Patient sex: M
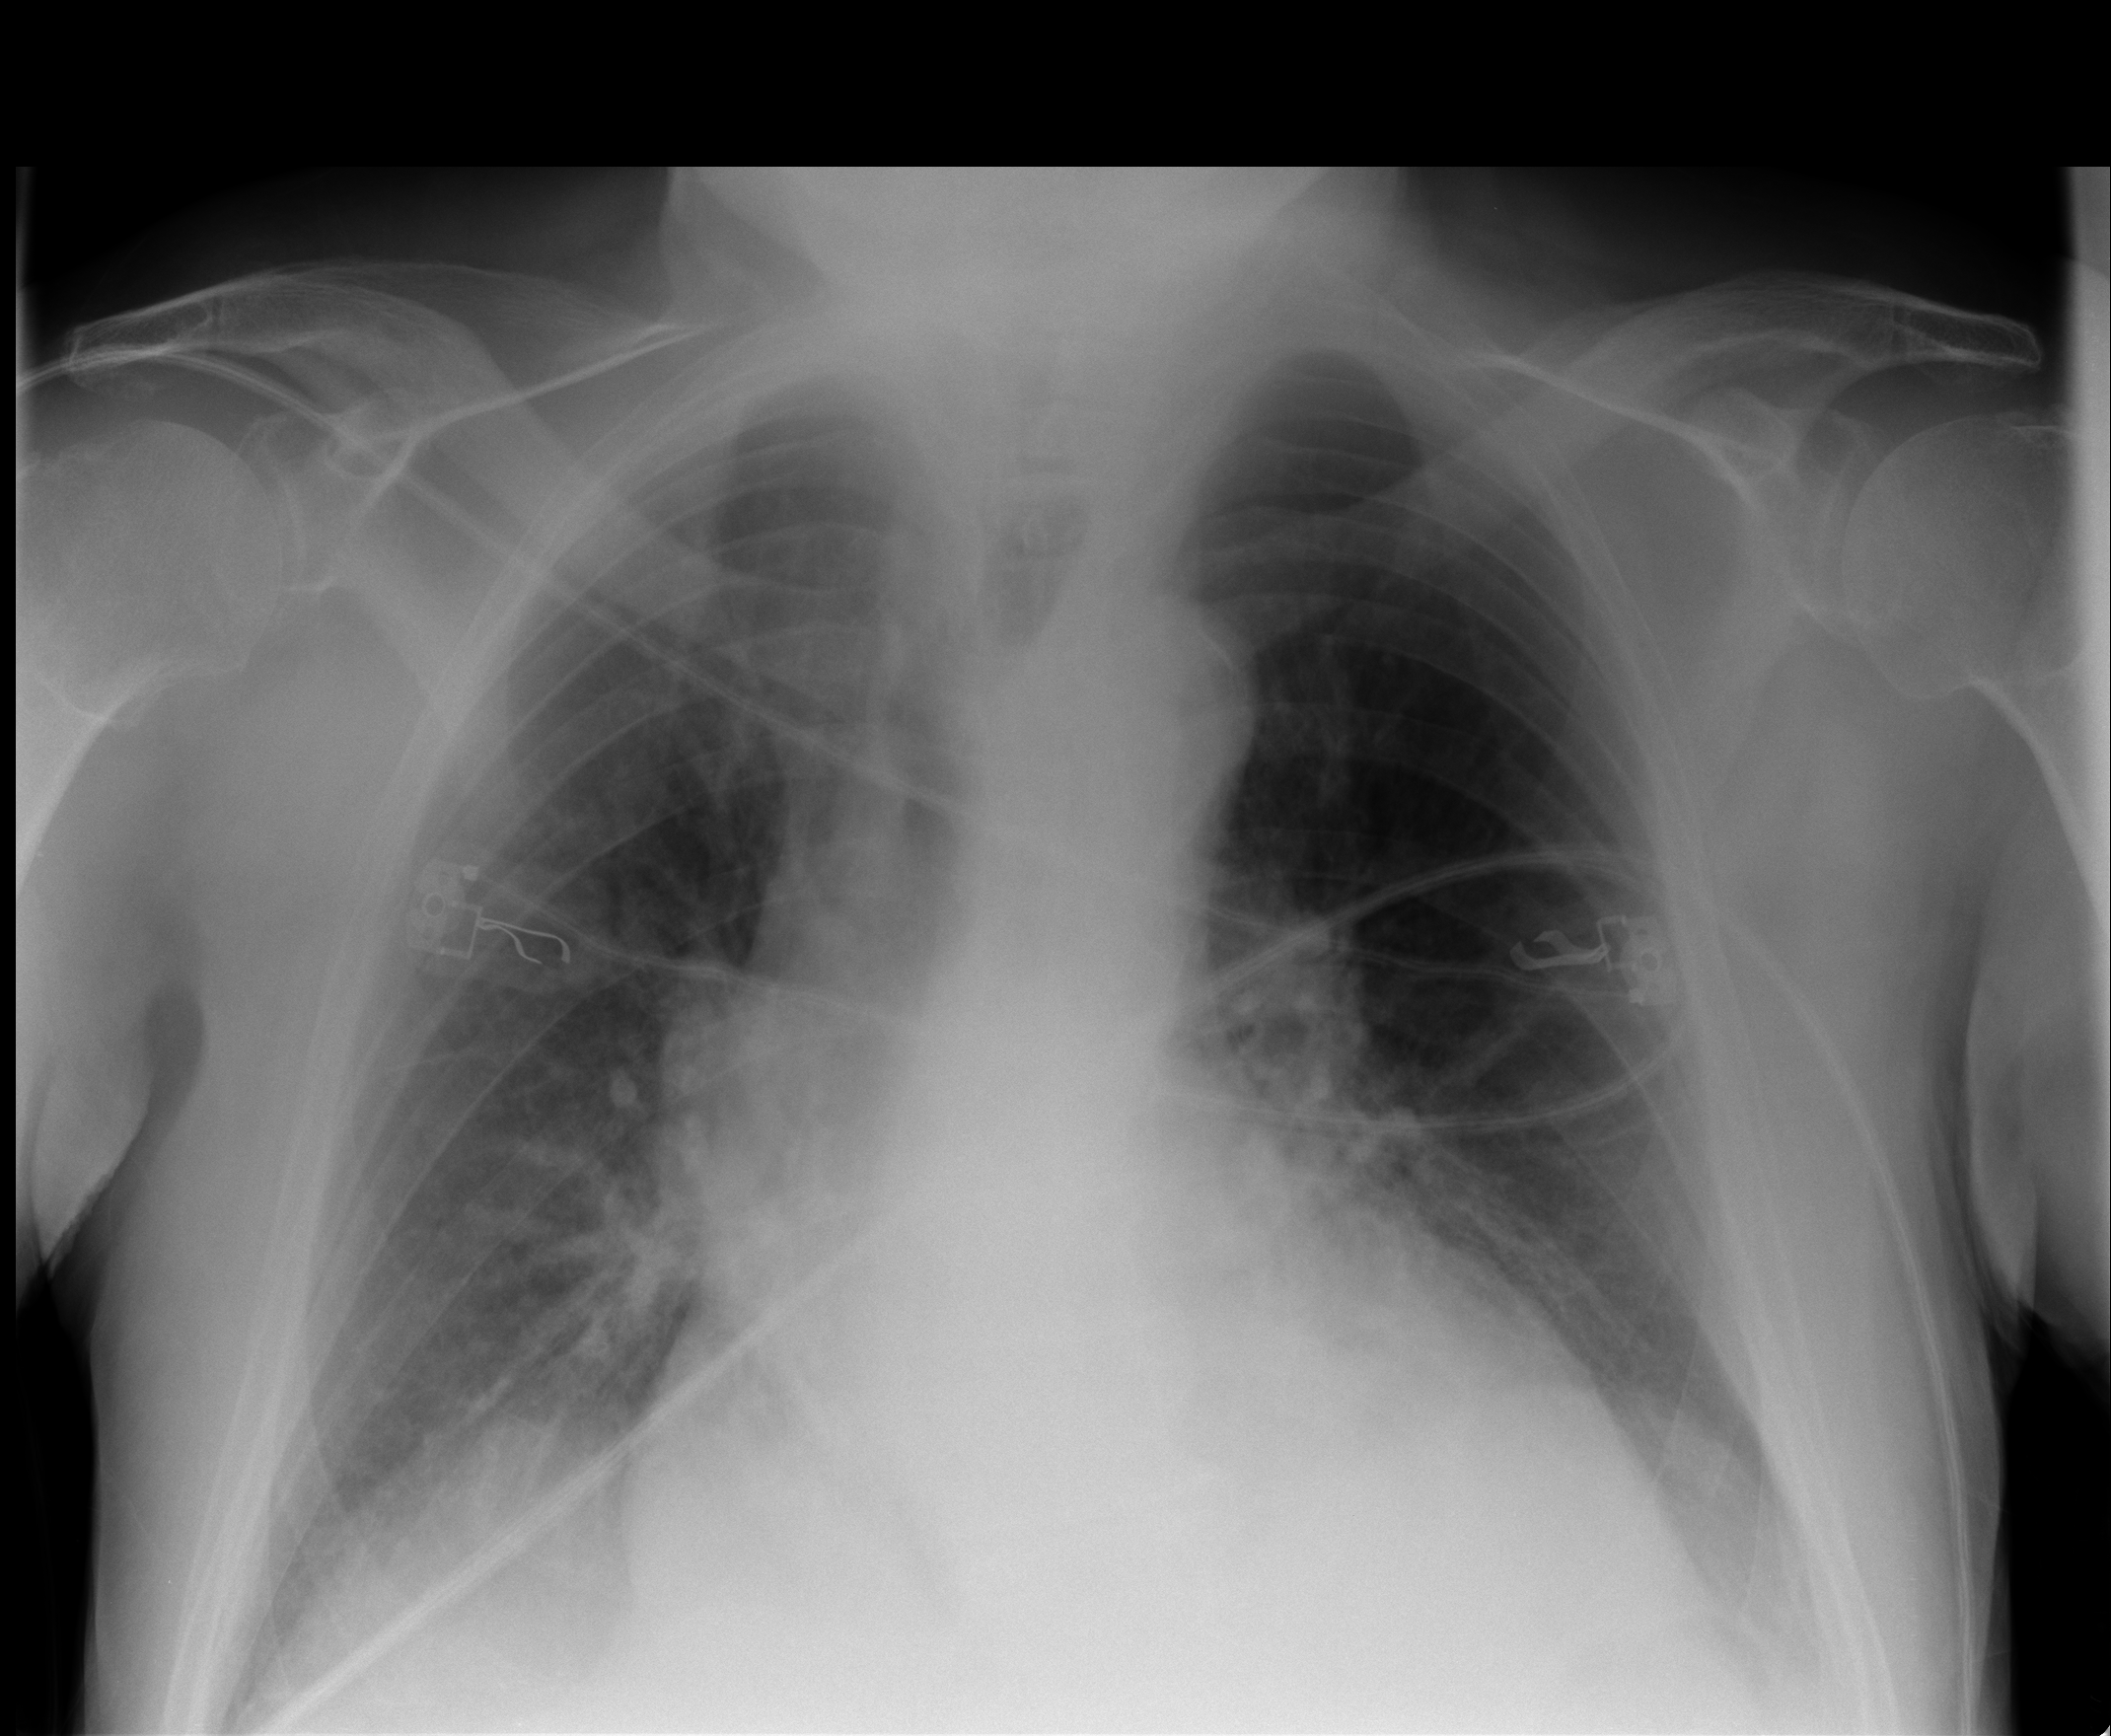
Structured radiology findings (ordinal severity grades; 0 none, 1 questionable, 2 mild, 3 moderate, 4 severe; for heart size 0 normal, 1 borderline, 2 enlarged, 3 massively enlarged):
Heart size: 3
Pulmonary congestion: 2
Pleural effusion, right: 0
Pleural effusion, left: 0
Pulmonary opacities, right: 0
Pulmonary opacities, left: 0
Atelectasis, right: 2
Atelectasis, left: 2